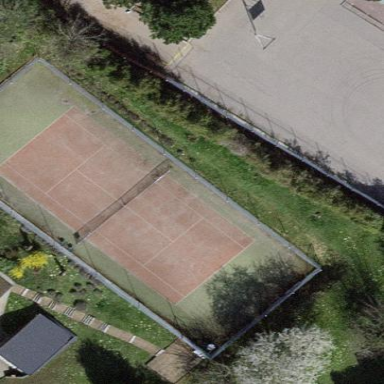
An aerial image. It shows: Tennis court on pitch.